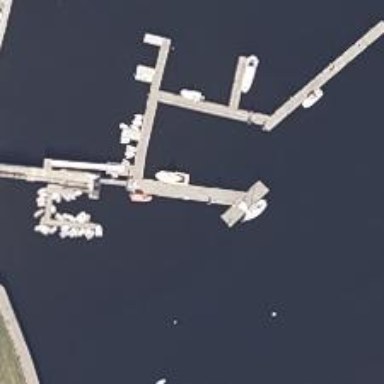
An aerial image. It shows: Man-made pier.